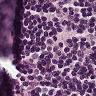
Metastatic tissue present: no